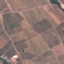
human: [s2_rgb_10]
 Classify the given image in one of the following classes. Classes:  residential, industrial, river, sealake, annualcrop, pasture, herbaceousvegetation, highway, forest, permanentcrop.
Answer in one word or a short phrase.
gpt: PermanentCrop